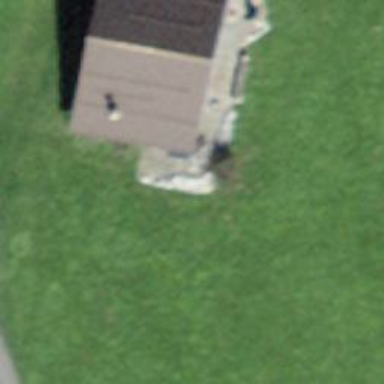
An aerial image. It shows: Cabin is depicted in the image.